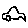
Label: car